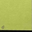
Piece: xx